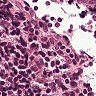
Metastatic tissue present: no